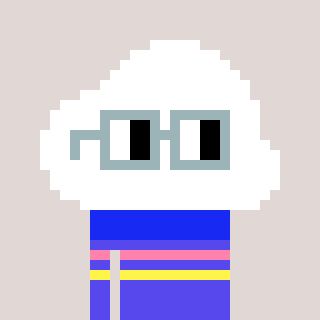
a pixel art character with square dark gray glasses, a cloud-shaped head and a computerblue-colored body on a warm background